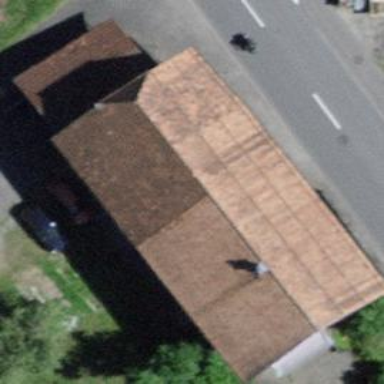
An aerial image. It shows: Farm building.